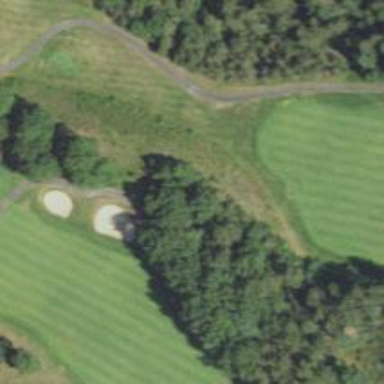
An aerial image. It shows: Golf cartpath that is also road path.